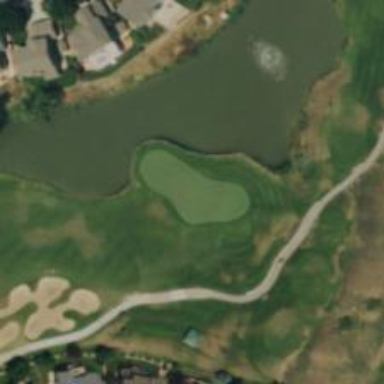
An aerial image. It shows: View of golf hole.